Question:
Hi StackOverflow,
How can I get my code to resemble my desired output. I basically want a div resembling a card with a nested div that takes on the full width of the card div (without the padding)
Not having any luck so far with the following code:
CSS:
'''
.card {overflow:hidden;padding:5px;}
.innerStripe {position:absolute; left:0; right:0; background-color:red; color:white;} overflow:hidden;}
'''
HTML:
'''
<div class="card" style="col-md-12">
<h1>Title Text</h1>
<div class="innerStripe">Bar Text</div>
<p>Paragraph text...</p>
</div>
'''
See JSFIDDLE: <URL>
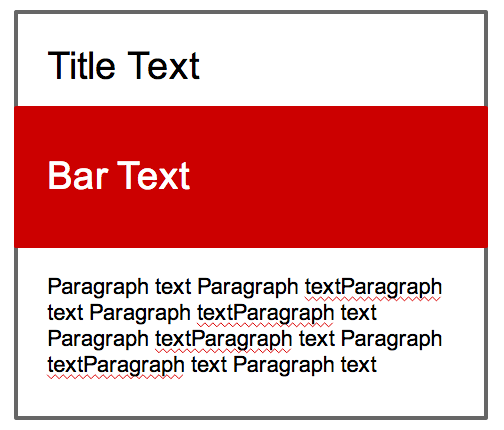
Answer: <URL>
Forget position, the simple way is to use 'margin'. Always give negative margins in this kind of situation. Give negative margin from both side same as the 'border-width'
Css will be :
'''
.card { padding:0px; border:5px solid #CCC; }
.card * { padding:0px 30px; }
.innerStripe { margin:0px -5px; background-color:red; color:white; padding:0px 35px; }
'''